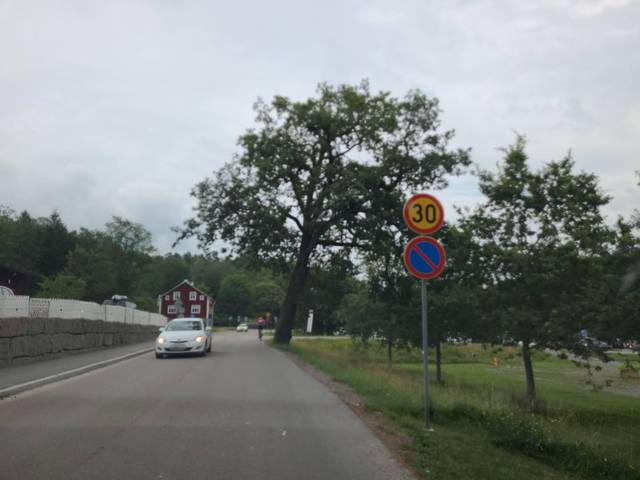
Region: Finland
Coordinates: 60.131, 23.544